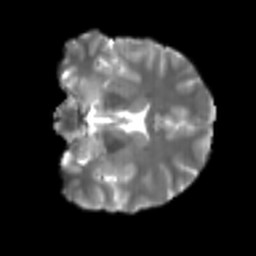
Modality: T2w
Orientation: coronal
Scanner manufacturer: siemens
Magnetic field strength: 3 T
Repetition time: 4 s
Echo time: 0.0594 s